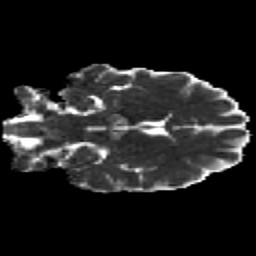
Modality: MD
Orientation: coronal
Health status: healthy
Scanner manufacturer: siemens
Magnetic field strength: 3 T
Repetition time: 12 s
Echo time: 0.092 s